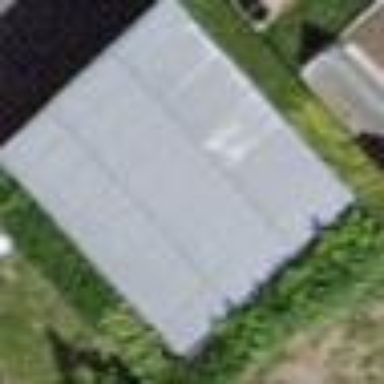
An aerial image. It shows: Carport building.